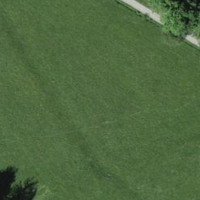
EUNIS habitat code: 24
Species observed at this site:
Colchicum autumnale
Juncus tenuis
Ruspolia nitidula
Filipendula ulmaria